Field crop: tomato
Growth stage: 2
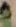
Species: solanum